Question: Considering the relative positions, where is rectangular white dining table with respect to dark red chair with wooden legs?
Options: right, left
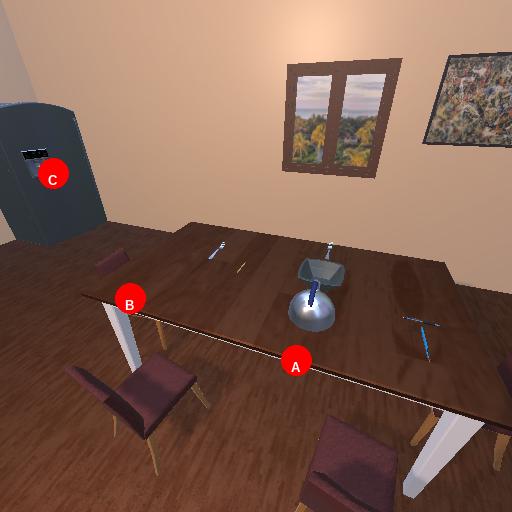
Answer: right